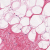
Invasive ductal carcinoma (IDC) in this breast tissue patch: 0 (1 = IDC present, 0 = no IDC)